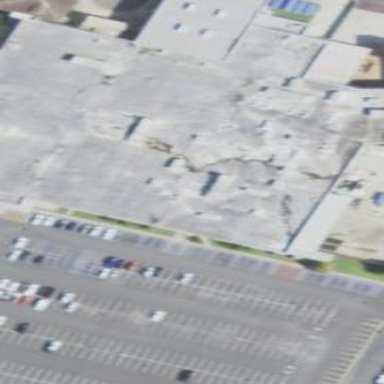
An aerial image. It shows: Building that serves as casino.